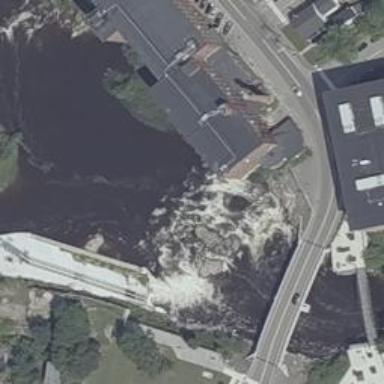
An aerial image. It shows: Scene featuring rapids in waterway.